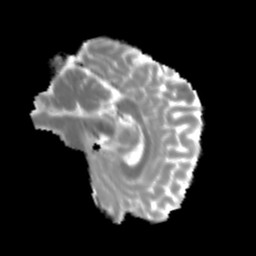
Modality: MD
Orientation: sagittal
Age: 37
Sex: male
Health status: healthy
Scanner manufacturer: siemens
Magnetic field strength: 3 T
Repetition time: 3.6 s
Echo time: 0.092 s